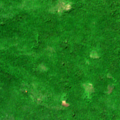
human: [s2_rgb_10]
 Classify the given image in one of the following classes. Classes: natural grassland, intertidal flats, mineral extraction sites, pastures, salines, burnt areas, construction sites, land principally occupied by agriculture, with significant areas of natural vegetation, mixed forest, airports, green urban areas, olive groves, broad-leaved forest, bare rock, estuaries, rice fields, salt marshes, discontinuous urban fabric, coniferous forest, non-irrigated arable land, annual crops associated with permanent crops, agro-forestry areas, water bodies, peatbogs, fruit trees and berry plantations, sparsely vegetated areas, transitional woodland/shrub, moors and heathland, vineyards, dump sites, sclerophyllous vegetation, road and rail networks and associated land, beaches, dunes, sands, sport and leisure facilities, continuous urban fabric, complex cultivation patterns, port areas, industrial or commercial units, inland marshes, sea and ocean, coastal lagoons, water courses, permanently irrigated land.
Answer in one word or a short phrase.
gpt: broad-leaved forest, transitional woodland/shrub